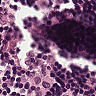
Metastatic tissue present: no